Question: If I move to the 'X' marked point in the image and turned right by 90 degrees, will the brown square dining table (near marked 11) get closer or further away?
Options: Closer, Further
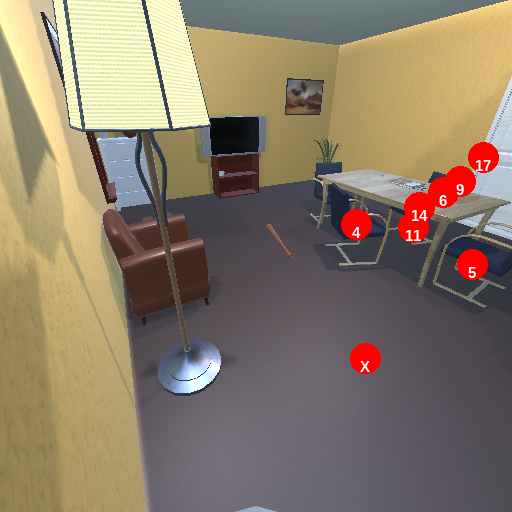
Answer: Closer